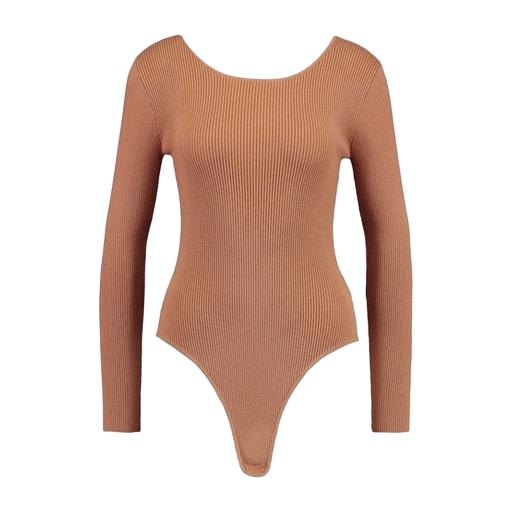
brown longline top v back split sides, brown long sleeves, brown women's ribbed long sleeve jersey t-shirt, white background